Question: In the custom 'LoginSerializer':
'''
class LoginSerializer(serializers.Serializer):
username = serializers.CharField(required=False, allow_blank=True)
email = serializers.EmailField(required=False, allow_blank=True)
password = serializers.CharField(style={'input_type': 'password'})
def _validate_email(self, email, password):
user = None
if email and password:
user = authenticate(email=email, password=password)
else:
msg = 'must input email and password'
raise exceptions.ValidationError(msg)
return user
def _validate_username(self, username, password):
user = None
if username and password:
user = authenticate(username=username, password=password)
else:
msg = 'must input username and password'
raise exceptions.ValidationError(msg)
return user
def _validate_username_email(self, username, email, password):
user = None
if email and password:
user = authenticate(email=email, password=password)
elif username and password:
user = authenticate(username=username, password=password)
else:
msg = 'must type in email and pwd or username and pwd'
raise exceptions.ValidationError(msg)
return user
def validate(self, attrs):
username = attrs.get('username')
email = attrs.get('email')
password = attrs.get('password')
user = None
if 'allauth' in settings.INSTALLED_APPS:
from allauth.account import app_settings
# Authentication through email
if app_settings.AUTHENTICATION_METHOD == app_settings.AuthenticationMethod.EMAIL:
user = self._validate_email(email, password)
# Authentication through username
if app_settings.AUTHENTICATION_METHOD == app_settings.AuthenticationMethod.USERNAME:
user = self._validate_username(username, password)
# Authentication through either username or email
else:
user = self._validate_username_email(username, email, password)
else:
# Authentication without using allauth
if email:
try:
username = User.objects.get(email__iexact=email).get_username()
except User.DoesNotExist:
pass
if username:
user = self._validate_username_email(username, '', password)
# Did we get back an active user?
if user:
if not user.is_active:
msg = 'this user can not login'
raise exceptions.ValidationError(msg)
else:
msg = 'Bu Neng Shi Yong Ti Gong De Xin Xi Deng Lu '
raise exceptions.ValidationError(msg)
# If required, is the email verified?
if 'rest_auth.registration' in settings.INSTALLED_APPS:
from allauth.account import app_settings
if app_settings.EMAIL_VERIFICATION == app_settings.EmailVerificationMethod.MANDATORY:
email_address = user.emailaddress_set.get(email=user.email)
if not email_address.verified:
raise serializers.ValidationError('email invalidate')
return attrs
'''
the login panel is this:

---
I want to optimize the login panel to two fields. one for 'username/telphone/email', the other for 'password'.
But how to change the 'LoginSerializer'?
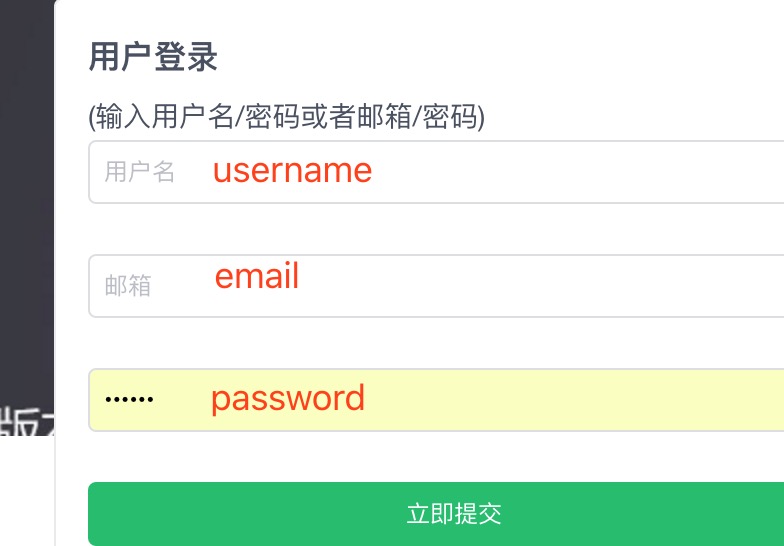
Answer: You can easily replace those 3 fields (Email/Username/PhoneNumber), with one CharField and then try querying for all of the 3 fields to find a match, in the easiest case.
Somewhat more elaborate is a way to distinguish between different login types by using simple RegExes or even simple checks, to reduce the query load on your database.
(You might need to use some more complex checks to determine a phone login, depending on the type of your accepted phone numbers, e.g. <PHONE>, <PHONE>, ...)
So all in all, something like the following would do:
'''
def validate(self, attrs):
id_field = attrs.get('id_field')
user = None
if '@' in id_field:
user = User.objects.filter(email__iexact=id_field).first()
elif id_field.isdigit():
user = User.objects.filter(phone_number=id_field).first()
else:
user = User.objects.filter(username__iexact=id_field).first()
if not user:
raise serializers.ValidationError("User does not exists")
...
return attrs
'''
EDIT
To check the password for the found user, you can use <URL>
Password validation would be something like:
'''
...
if not user.check_password(password):
raise ValidationError('Invalid password')
...
# Now on, user's password is validated.
'''